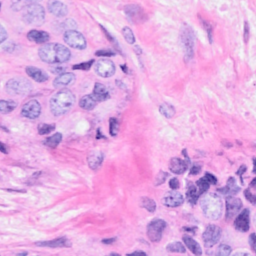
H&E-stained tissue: Breast